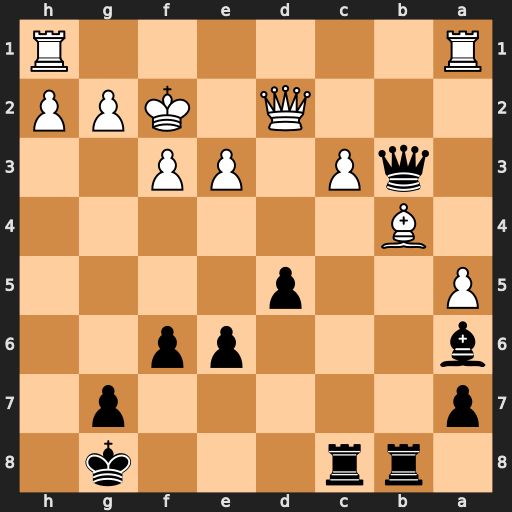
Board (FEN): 1rr3k1/p5p1/b3pp2/P2p4/1B6/1qP1PP2/3Q1KPP/R6R
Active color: b
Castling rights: -
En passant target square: -
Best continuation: Rxb4 cxb4 Rc2